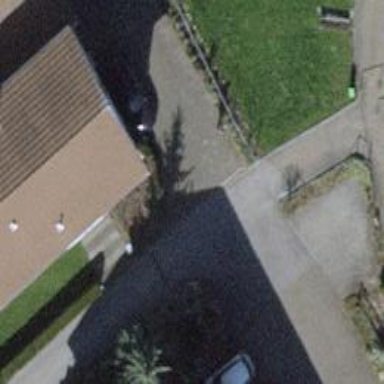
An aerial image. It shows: Path.